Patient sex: M
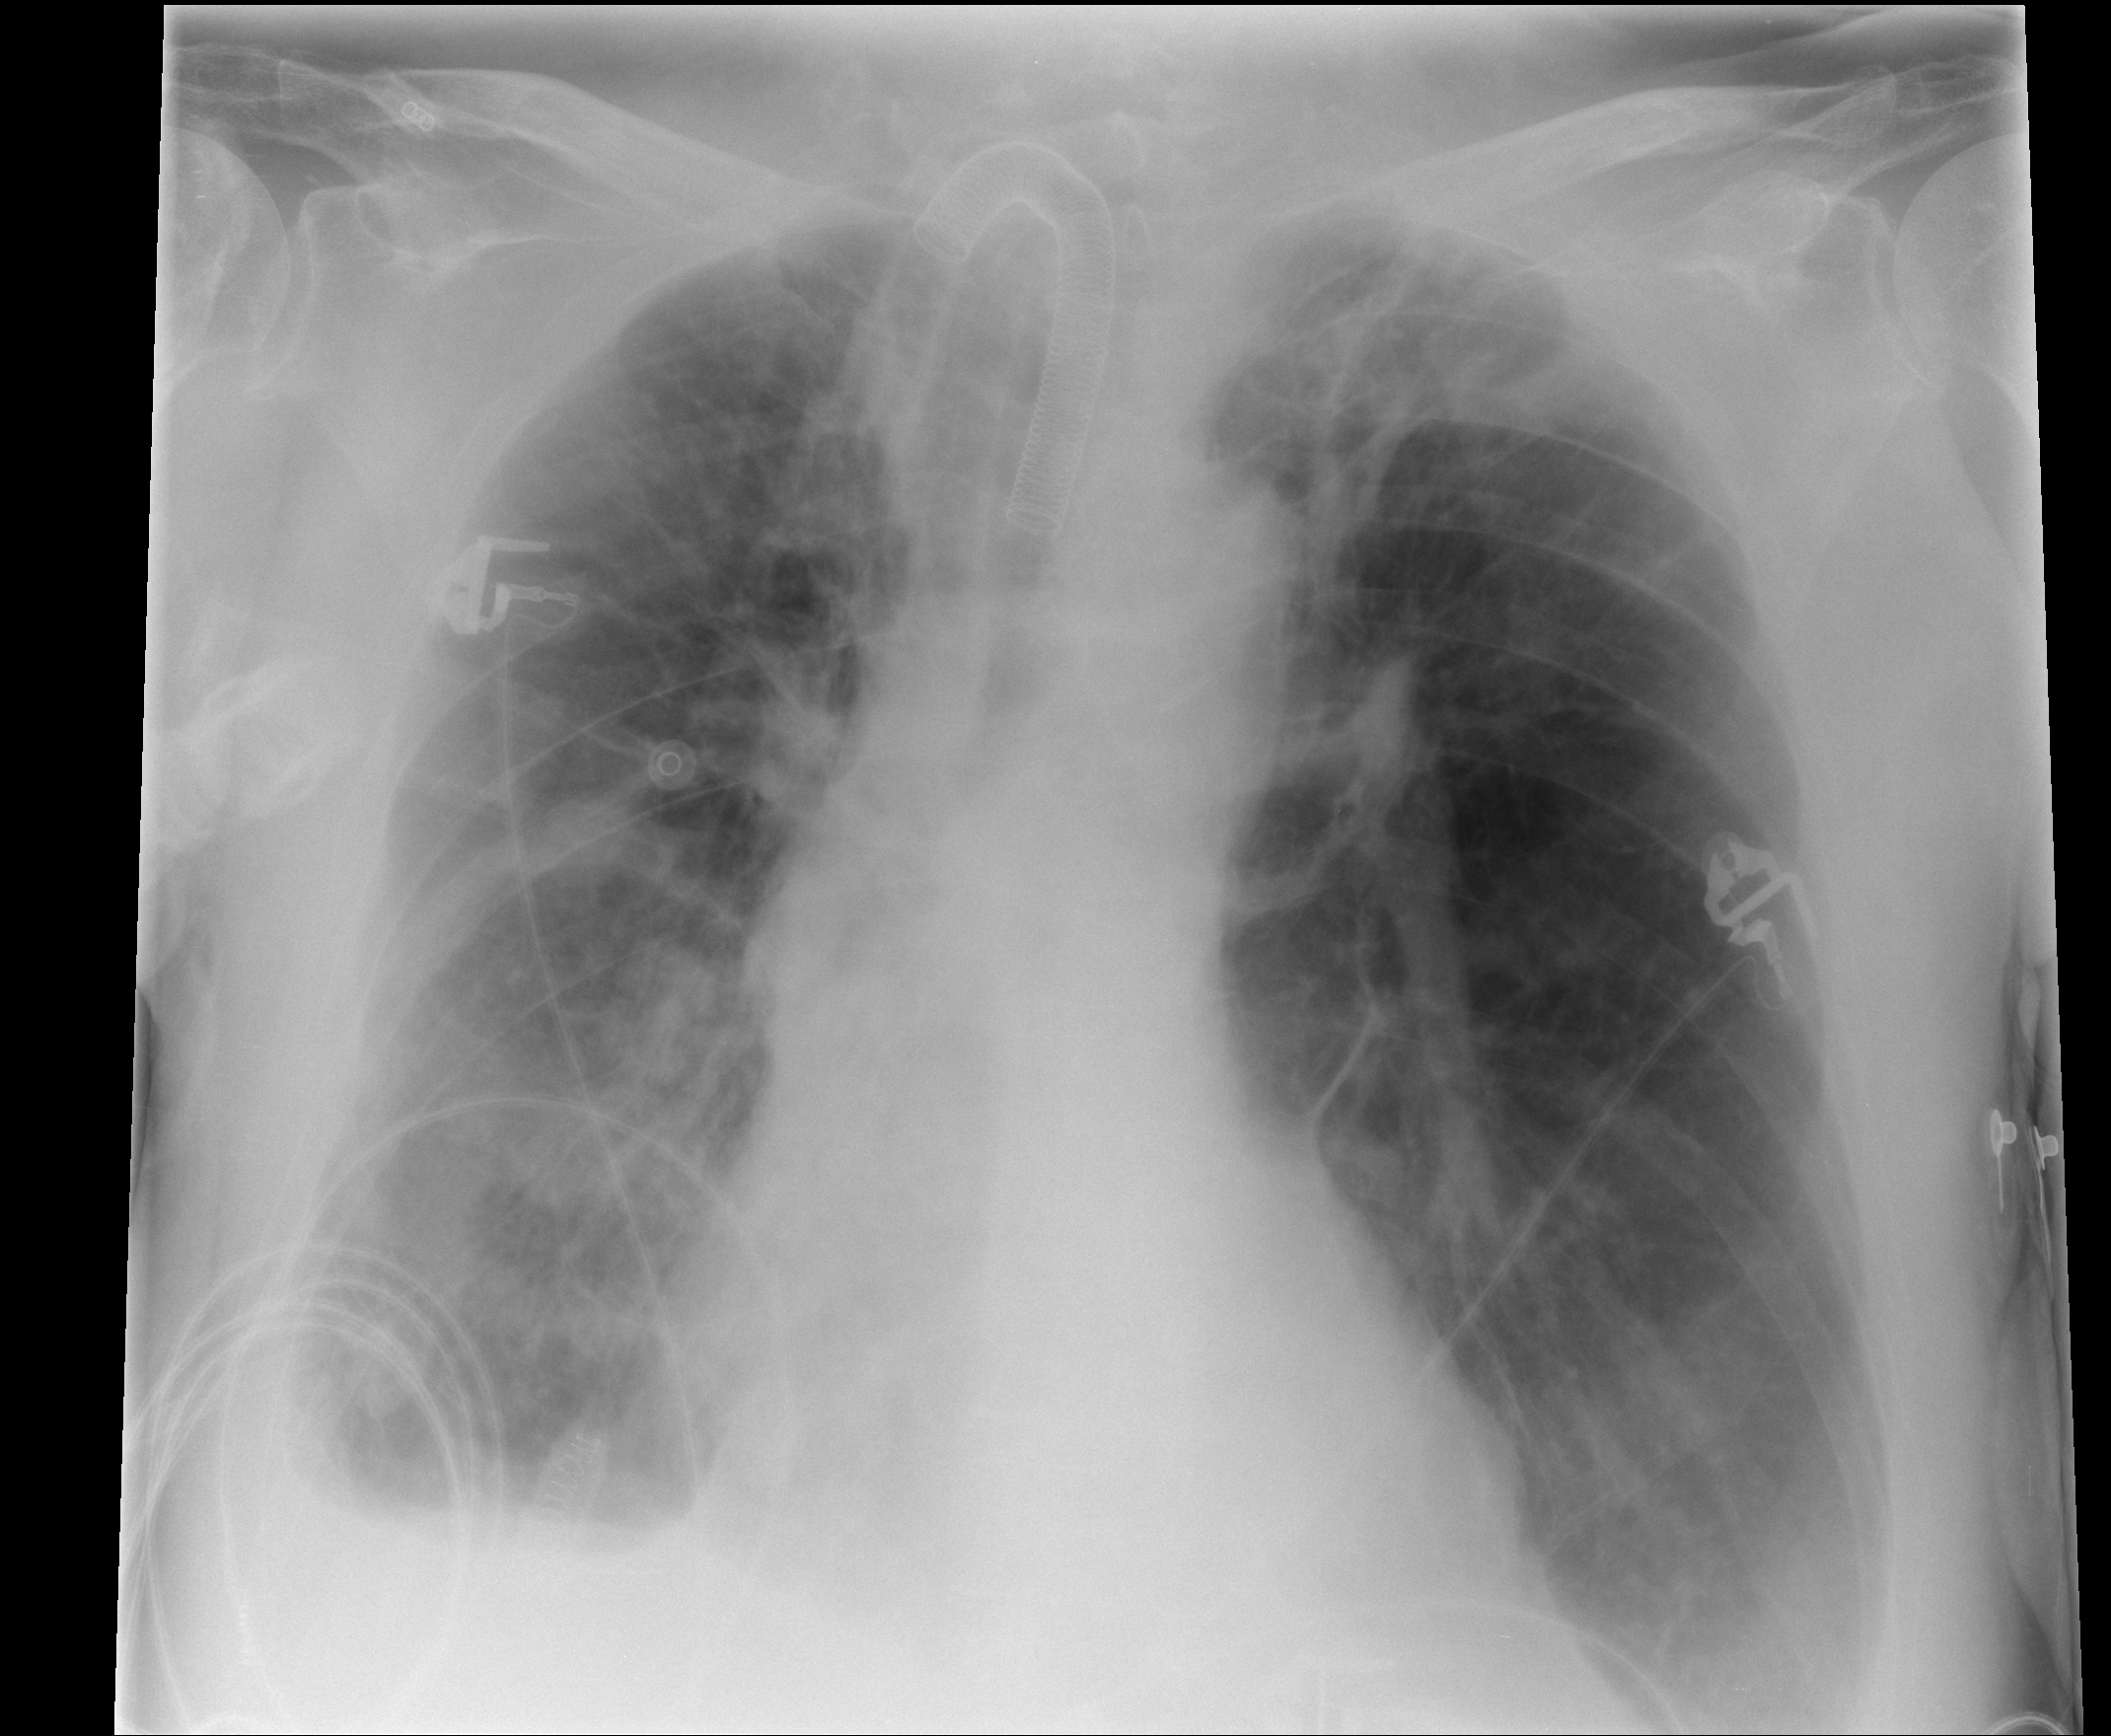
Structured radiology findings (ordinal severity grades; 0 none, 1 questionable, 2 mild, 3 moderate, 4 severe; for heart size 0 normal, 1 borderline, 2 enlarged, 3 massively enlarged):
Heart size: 0
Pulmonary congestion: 0
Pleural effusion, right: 2
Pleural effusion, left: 2
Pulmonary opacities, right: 2
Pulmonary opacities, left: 0
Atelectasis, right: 2
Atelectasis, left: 2